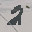
Label: 2